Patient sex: M
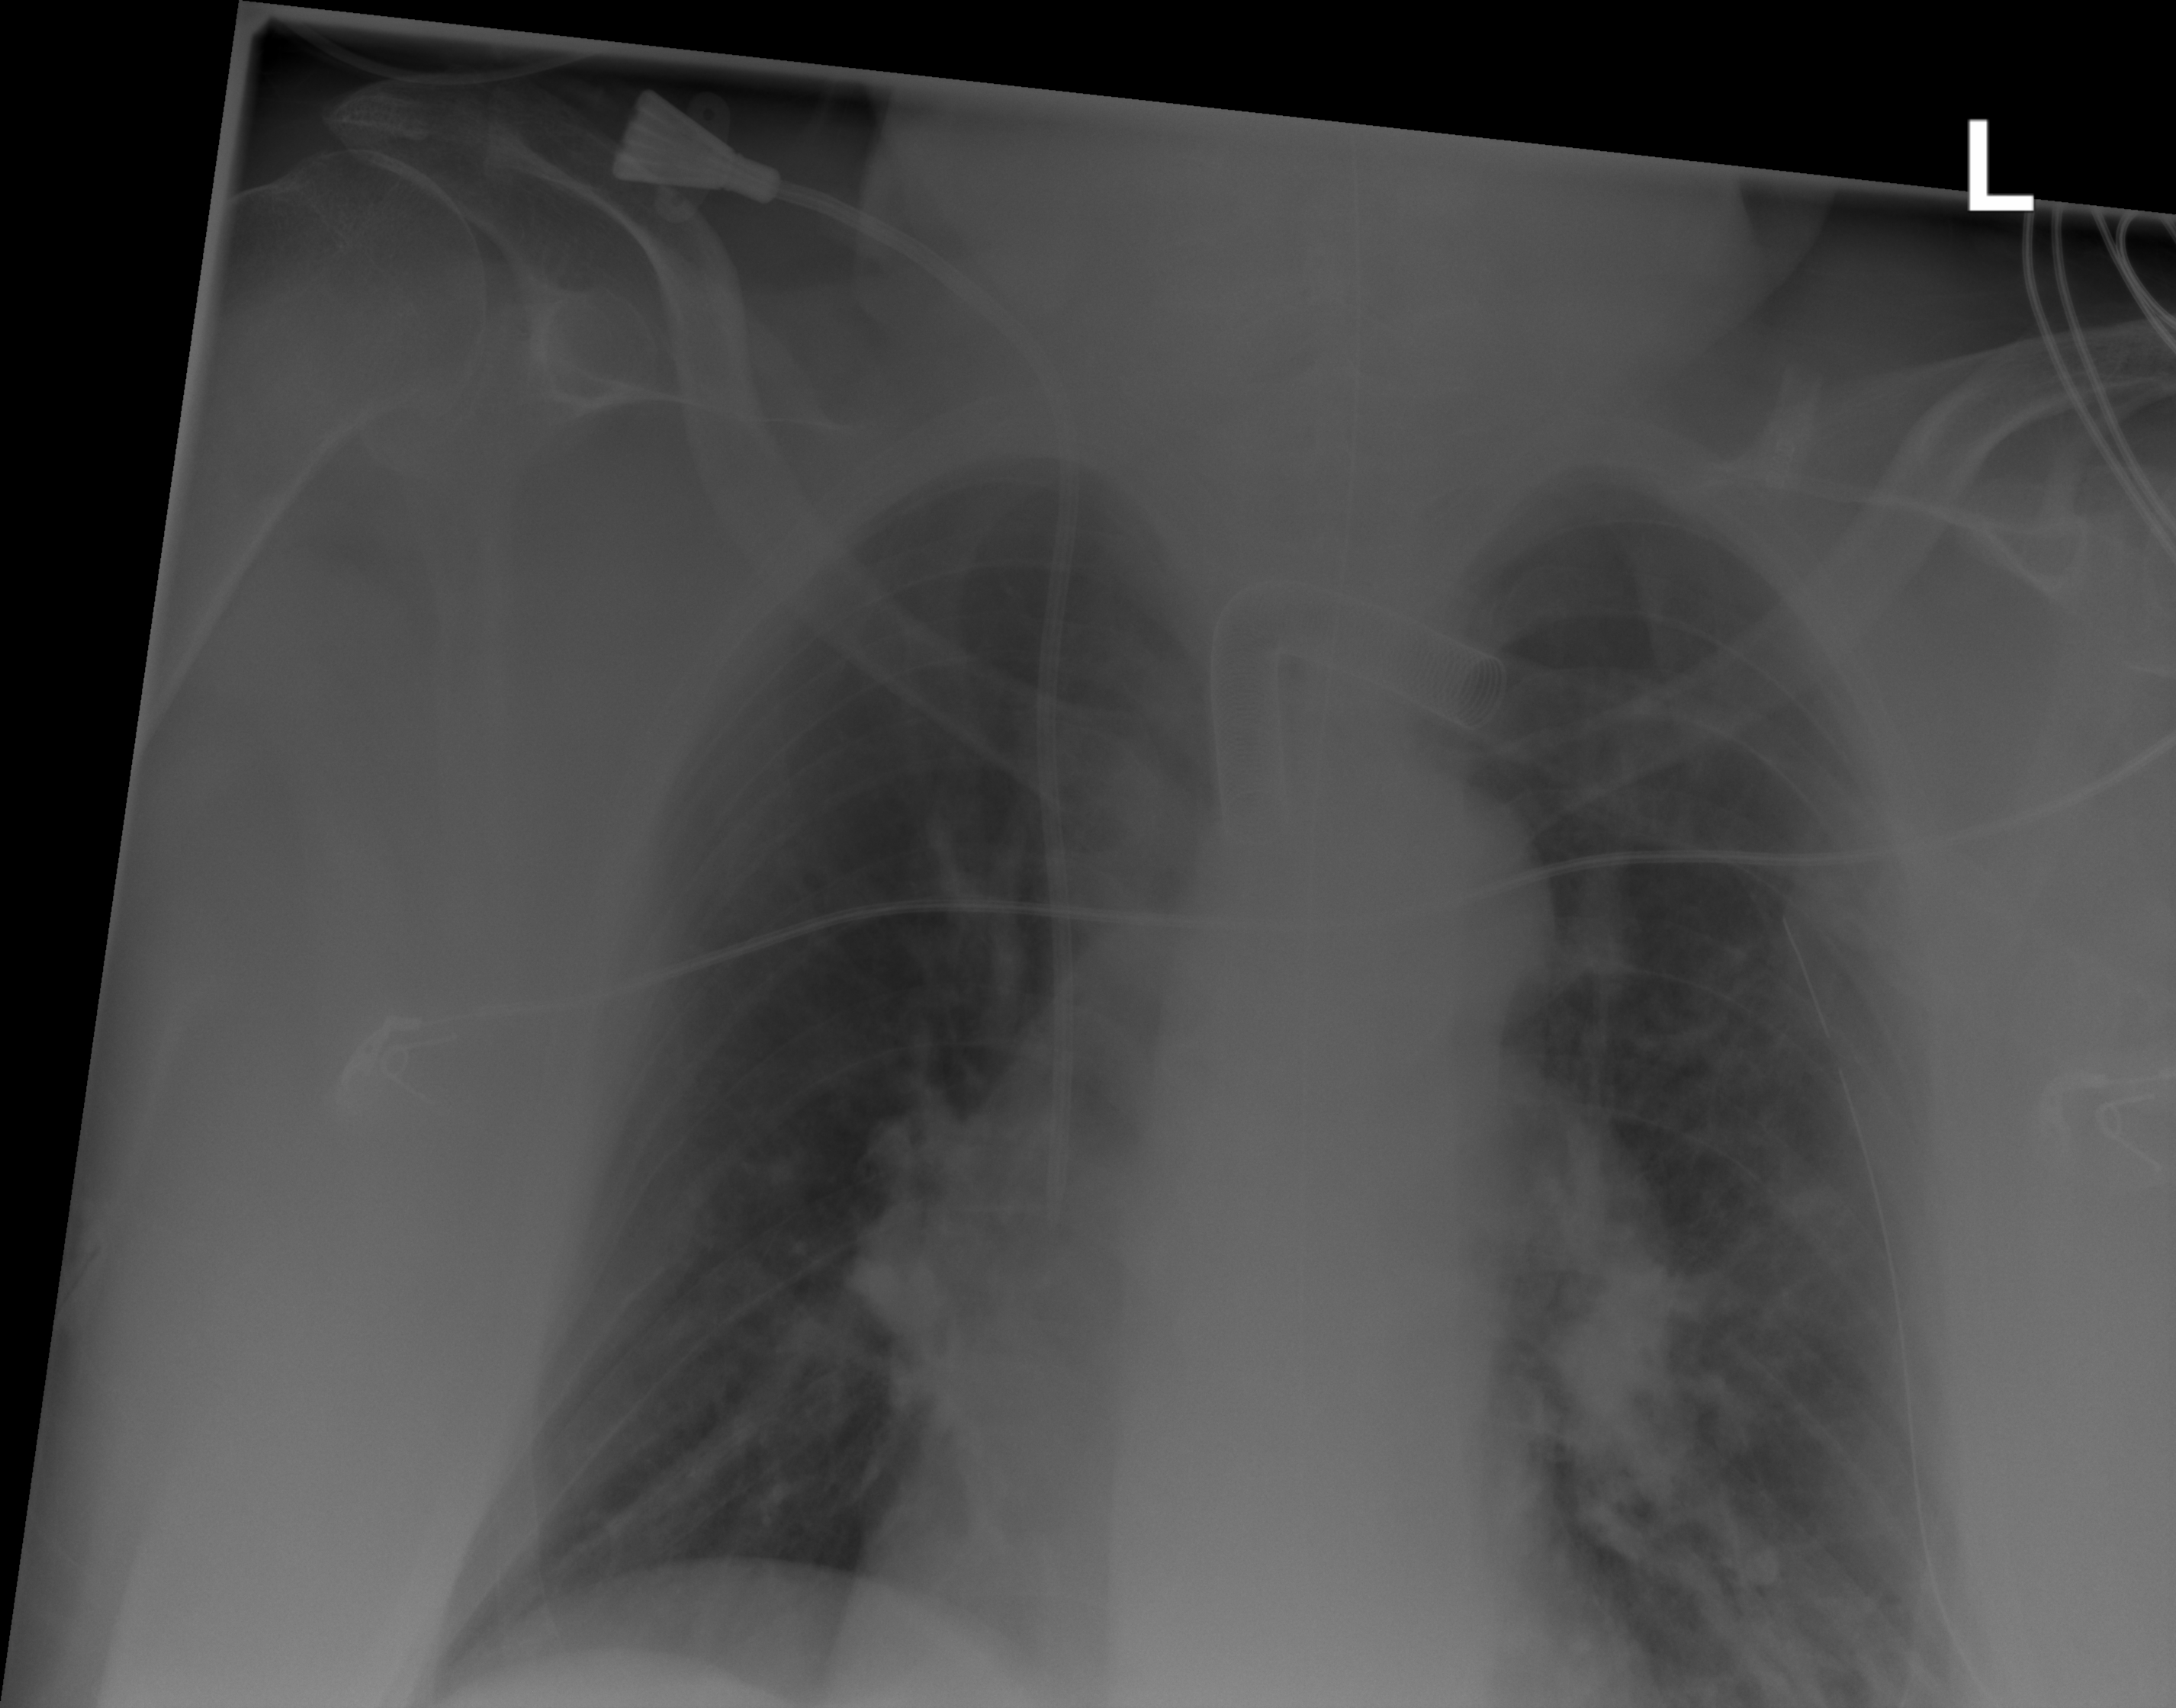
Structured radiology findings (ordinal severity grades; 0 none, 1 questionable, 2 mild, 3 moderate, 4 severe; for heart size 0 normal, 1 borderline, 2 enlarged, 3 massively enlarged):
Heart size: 2
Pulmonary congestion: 1
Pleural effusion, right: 2
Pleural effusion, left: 0
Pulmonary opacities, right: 0
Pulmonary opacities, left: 2
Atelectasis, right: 2
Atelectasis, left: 2